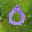
Label: 0